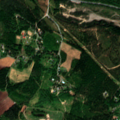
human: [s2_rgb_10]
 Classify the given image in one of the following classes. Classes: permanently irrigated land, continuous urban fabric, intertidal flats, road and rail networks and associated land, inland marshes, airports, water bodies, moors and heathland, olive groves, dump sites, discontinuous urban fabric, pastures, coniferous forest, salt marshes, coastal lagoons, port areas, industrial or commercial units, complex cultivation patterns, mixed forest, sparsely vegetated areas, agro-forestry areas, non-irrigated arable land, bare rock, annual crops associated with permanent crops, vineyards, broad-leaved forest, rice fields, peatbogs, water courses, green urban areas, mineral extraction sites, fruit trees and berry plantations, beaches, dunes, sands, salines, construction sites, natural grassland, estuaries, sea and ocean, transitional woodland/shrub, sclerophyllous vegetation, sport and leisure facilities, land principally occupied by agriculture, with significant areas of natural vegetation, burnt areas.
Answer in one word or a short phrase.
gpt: discontinuous urban fabric, non-irrigated arable land, coniferous forest, mixed forest